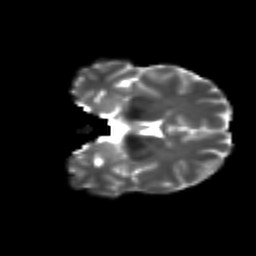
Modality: T2w
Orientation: coronal
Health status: ill
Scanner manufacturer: siemens
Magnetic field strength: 3 T
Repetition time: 6.8 s
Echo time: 0.097 s